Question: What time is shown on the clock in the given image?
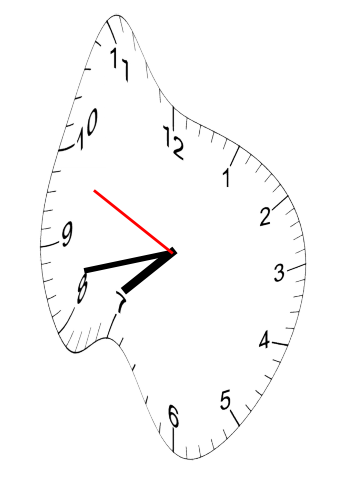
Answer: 07:42:49